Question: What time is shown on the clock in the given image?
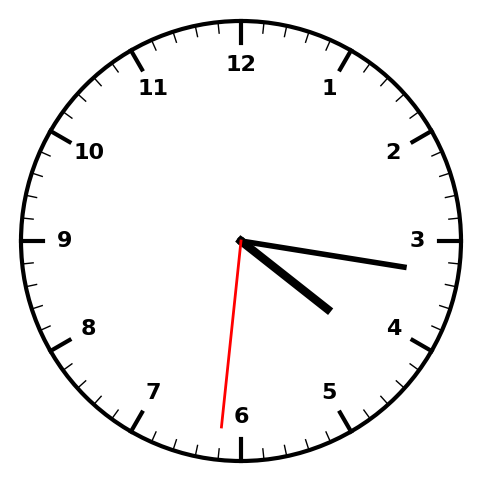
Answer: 04:16:31